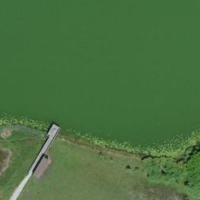
EUNIS habitat code: 14
Species observed at this site:
Phalacrocorax carbo
Corvus corone
Podiceps cristatus
Acrocephalus arundinaceus
Fulica atra
Acrocephalus scirpaceus
Sturnus vulgaris
Milvus milvus
Pica pica
Delichon urbicum
Buteo buteo
Falco tinnunculus
Passer montanus
Turdus merula